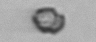
Label: Heterocapsa_rotundata